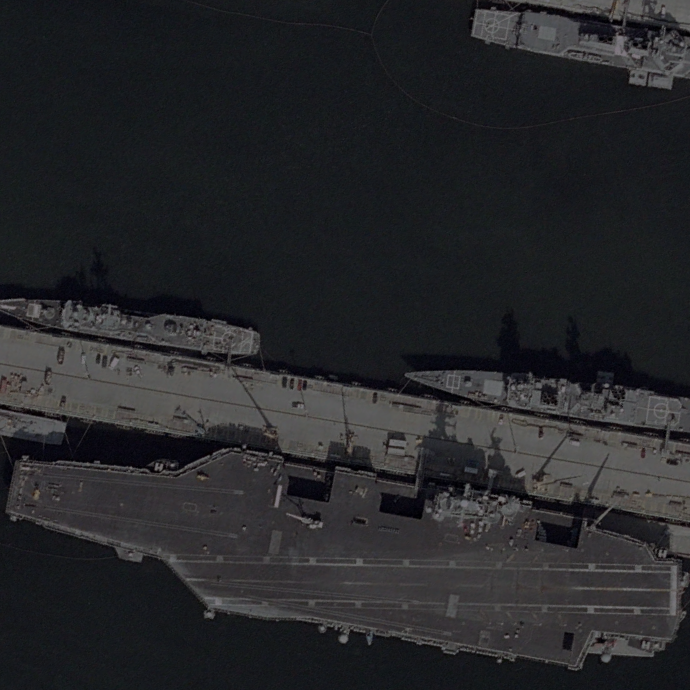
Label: aircraft_carrier